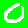
Digit: 0